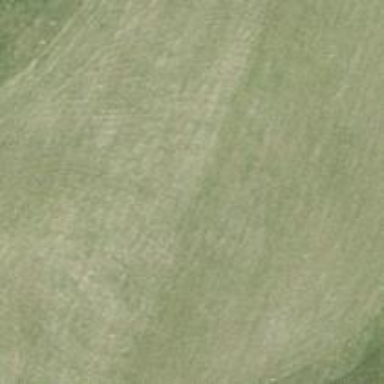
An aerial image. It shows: Picturesque green golfing area with grass land use.